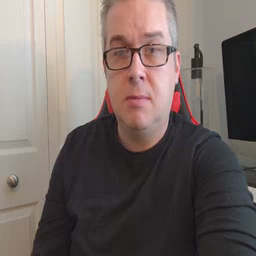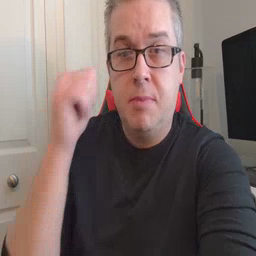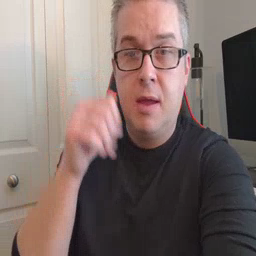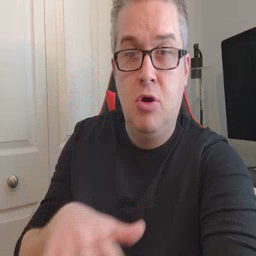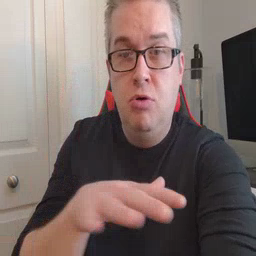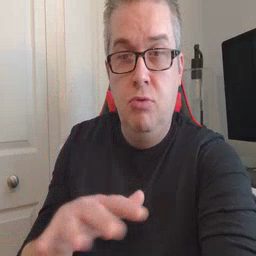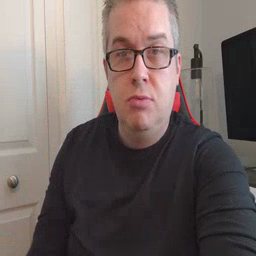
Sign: backyard